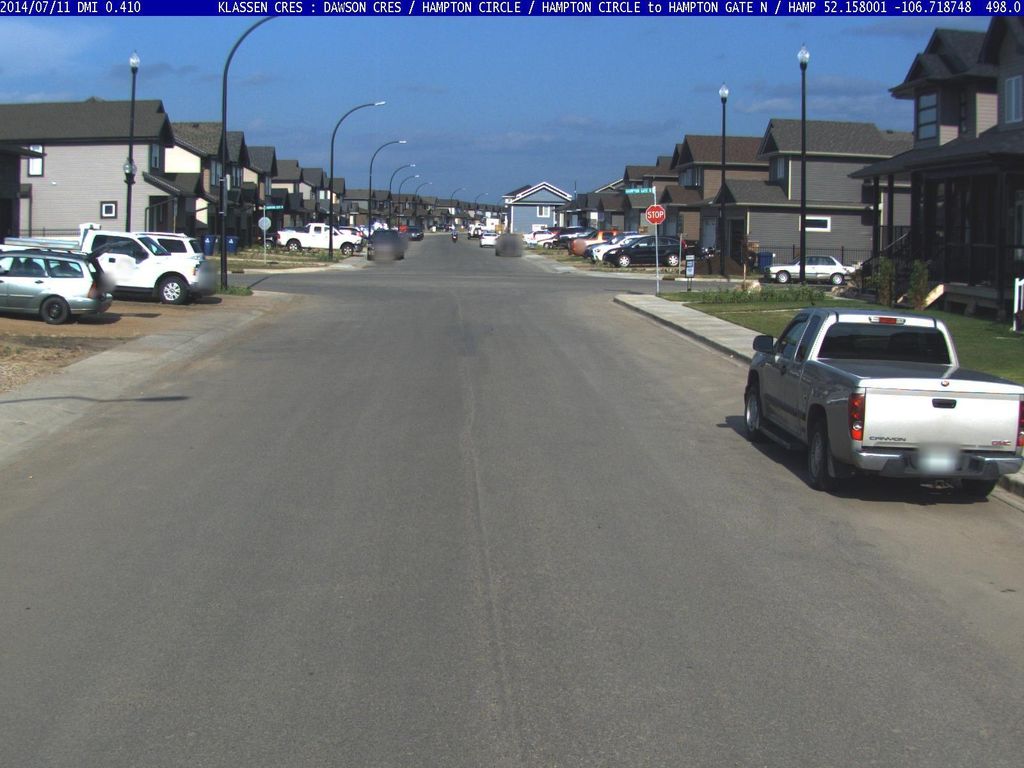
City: saskatoon